Question: <URL>
I'm trying to implement Slicebox into my website and I'm having issues. I always want to offer users the option of Shadowbox within the same page, so I'm initializing both.
'''
<!-- Shadowbox code. -->
<link href="javascript/shadowbox-3.0.3/shadowbox.css" rel="stylesheet" type="text/css" />
<script type="text/javascript">
Shadowbox.init();
</script>
<!-- Slicebox Code -->
<script type="text/javascript">
$('.sb-slider').slicebox();
</script>
'''
But I'm not sure how to get it to work within the actual page. I have this linking, as well as these images.
'''
<script type="text/javascript" src="javascript/scripts.js"></script>
<script type="text/javascript" src="javascript/shadowbox-3.0.3/shadowbox.js"></script>
<script type="text/javascript" src="javascript/slicebox/js/jquery.slicebox.min.js"></script>
<script type="text/javascript" src="javascript/slicebox/js/jquery.easing.1.3.js"></script>
<script type="text/javascript" src="javascript/slicebox/js/jquery.slicebox.js"></script>
<script type="text/javascript" src="javascript/slicebox/js/modernizr.custom.13303.js"></script>
'''
And
'''
<div class="sb-slider">
<img src="media/community/thumbnails/abed_annie_troy.jpg" alt="Abed, Annie and Troy" />
<img src="media/community/thumbnails/season_3.jpg" alt="Intro to season three" />
<img src="media/community/thumbnails/cast_class.jpg" alt="The cast in a classroom" />
</div>
'''
Do I have it in the right directory?

Any help would be appreciated, thanks.
FULL HTML:
'''
<!DOCTYPE html PUBLIC "-//W3C//DTD XHTML 1.0 Strict//EN" "http://www.w3.org/TR/xhtml1/DTD/xhtml1-strict.dtd">
<html xmlns="http://www.w3.org/1999/xhtml" lang="en" xml:lang="en">
<head>
<!-- This tag is required to make the page valid XHTML. -->
<meta http-equiv="Content-Type" content="text/html;charset=utf-8" />
<!-- Give your page a title. -->
<title>Photo Gallery for NBC's Community</title>
<!-- Put your name and a description of the assignment or project here. -->
<meta name="author" content="" />
<meta name="description" content="A collection of photos regarding NBC's Community television show." />
<!-- This links to a sample CSS file. -->
<link href="css/style.css" rel="stylesheet" type="text/css" media="all" />
<!-- This include a standard jQuery library and a sample JS file for your own code. -->
<script type="text/javascript" src="javascript/jquery-1.6.3.min.js"></script>
<script type="text/javascript" src="javascript/scripts.js"></script>
<script type="text/javascript" src="javascript/shadowbox-3.0.3/shadowbox.js"></script>
<script type="text/javascript" src="javascript/slicebox/js/jquery.slicebox.min.js"></script>
<script type="text/javascript" src="javascript/slicebox/js/jquery.easing.1.3.js"></script>
<script type="text/javascript" src="javascript/slicebox/js/jquery.slicebox.js"></script>
<script type="text/javascript" src="javascript/slicebox/js/modernizr.custom.13303.js"></script>
<!-- Shadowbox code. -->
<link href="javascript/shadowbox-3.0.3/shadowbox.css" rel="stylesheet" type="text/css" />
<script type="text/javascript">
Shadowbox.init();
</script>
<!-- Slicebox Code -->
<script type="text/javascript">
$('.sb-slider').slicebox();
</script>
</head>
<body>
<div id="wrap">
<div id="header">
<img src="media/header.png" alt="Community Header" />
</div>
<p>Community is an American television comedy series created by Dan Harmon that airs on NBC. The series is about a group of students at a community college in the fictional locale of Greendale, Colorado. The series heavily uses meta-humor and pop culture references, often parodying film and television cliches and tropes. The series premiered Thursday, September 17, 2009, and airs in the 8:00 pm ET time slot. It previously aired in the 9:30 pm ET time slot, beginning with its premiere, but later relocated with its fourth episode. On March 17, 2011, NBC renewed Community for a third season, which premiered on September 22, 2011.</p>
<div class="sb-slider">
<img src="media/community/thumbnails/abed_annie_troy.jpg" alt="Abed, Annie and Troy" />
<img src="media/community/thumbnails/season_3.jpg" alt="Intro to season three" />
<img src="media/community/thumbnails/cast_class.jpg" alt="The cast in a classroom" />
</div>
<div id="gallery">
<table>
<tr><td><a href="media/community/fullsize/abed_annie_troy.jpg" rel="shadowbox[Gallery]" title="Abed, Annie and Troy"><img src="media/community/thumbnails/abed_annie_troy.jpg" alt="Abed, Annie and Troy" /></a></td><td><a href="media/community/fullsize/annie_paintball.jpg" rel="shadowbox[Gallery]" title="Annie playing paintball"><img src="media/community/thumbnails/annie_paintball.jpg" alt="Annie during the first paintball episode" /></a></td><td><a href="media/community/fullsize/annie.jpg" rel="shadowbox[Gallery]" title="Annie's Halloween costume"><img src="media/community/thumbnails/annie.jpg" alt="Annie as a skeleton" /></a></td><td><a href="media/community/fullsize/britta_dinosaur.jpg" rel="shadowbox[Gallery]" title="Jeff's and Britta's Halloween costumes"><img src="media/community/thumbnails/britta_dinosaur.jpg" alt="Britta's and Jeff's Halloween costumes" /></a></td></tr>
<tr><td><a href="media/community/fullsize/cast_cafeteria.jpg" rel="shadowbox[Gallery]" title="In the cafeteria"><img src="media/community/thumbnails/cast_cafeteria.jpg" alt="The cast in the cafeteria" /></a></td><td><a href="media/community/fullsize/cast_class.jpg" rel="shadowbox[Gallery]" title="In the classroom"><img src="media/community/thumbnails/cast_class.jpg" alt="The cast in a classroom" /></a></td><td><a href="media/community/fullsize/cast_cloud.jpg" rel="shadowbox[Gallery]" title="Thinking"><img src="media/community/thumbnails/cast_cloud.jpg" alt="The cast thinking" /></a></td><td><a href="media/community/fullsize/cast_mural.jpg" rel="shadowbox[Gallery]" title="In front of a colorful chalkboard"><img src="media/community/thumbnails/cast_mural.jpg" alt="Cast in front of a chalkboard" /></a></td></tr>
<tr><td><a href="media/community/fullsize/cast_study_room.jpg" rel="shadowbox[Gallery]" title="Hanging in the study room"><img src="media/community/thumbnails/cast_study_room.jpg" alt="The cast in their study room" /></a></td><td><a href="media/community/fullsize/cast.jpg" rel="shadowbox[Gallery]" title="In the library"><img src="media/community/thumbnails/cast.jpg" alt="The cast" /></a></td><td><a href="media/community/fullsize/christmas_episode.jpg" rel="shadowbox[Gallery]" title="Transformed into Christmasy claymation characters"><img src="media/community/thumbnails/christmas_episode.jpg" alt="Claymation Christmas episode" /></a></td><td><a href="media/community/fullsize/pierce.jpg" rel="shadowbox[Gallery]" title="Pierce hears something!"><img src="media/community/thumbnails/pierce.jpg" alt="Pierce with other students" /></a></td></tr>
<tr><td><a href="media/community/fullsize/season_3.jpg" rel="shadowbox[Gallery]" title="The introduction to season 3"><img src="media/community/thumbnails/season_3.jpg" alt="Intro to season three" /></a></td><td><a href="media/community/fullsize/show_poster.jpg" rel="shadowbox[Gallery]" title="The classic Community poster"><img src="media/community/thumbnails/show_poster.jpg" alt="Poster for the show" /></a></td><td><a href="media/community/fullsize/troy_and_abed.jpg" rel="shadowbox[Gallery]" title="Troy and Abed In the Morning!"><img src="media/community/thumbnails/troy_and_abed.jpg" alt="Troy and Abed In The Morning" /></a></td><td><a href="media/community/fullsize/trio_paintball.jpg" rel="shadowbox[Gallery]" title="After an intense paintball match"><img src="media/community/thumbnails/trio_paintball.jpg" alt="Troy, Annie and Abed after paintball" /></a></td></tr>
</table>
</div>
</div>
</body>
</html>
'''
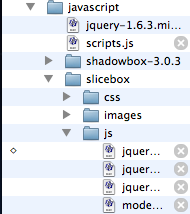
Answer: You trying to use DOM element when DOM is not ready. Please do following changes. It should work like this.